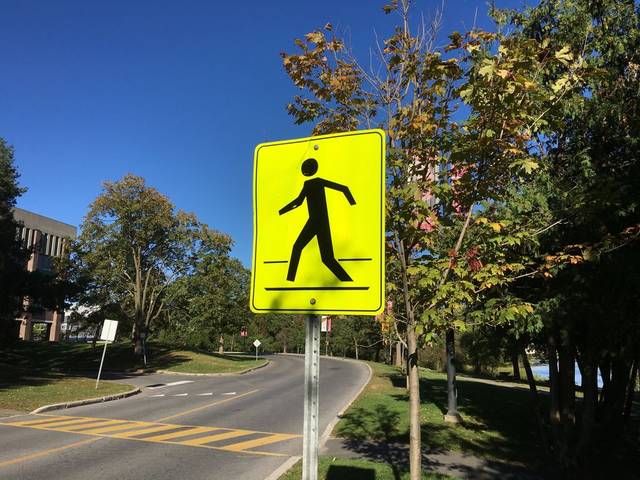
Region: Canada
Coordinates: 45.382, -75.695